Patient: sex F, age 59
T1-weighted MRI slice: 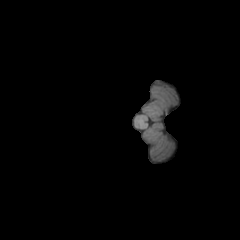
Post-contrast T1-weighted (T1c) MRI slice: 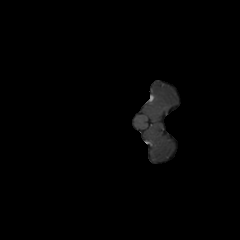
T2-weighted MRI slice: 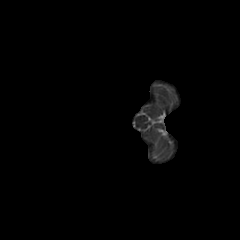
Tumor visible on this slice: no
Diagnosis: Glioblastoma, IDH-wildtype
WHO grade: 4